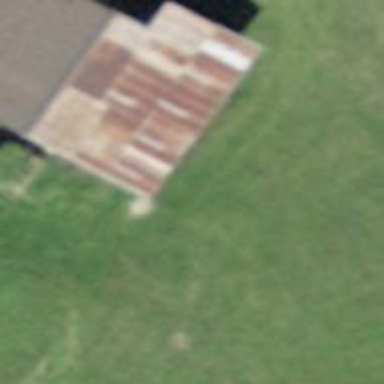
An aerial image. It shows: Barn.